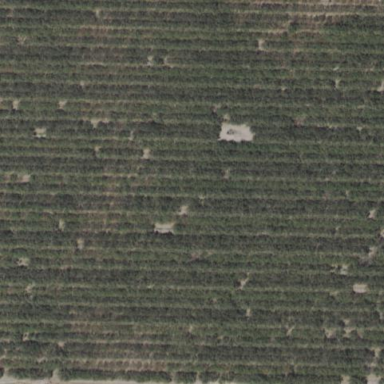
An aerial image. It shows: Orchard filled with almond trees.